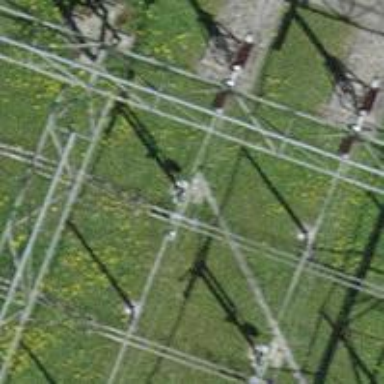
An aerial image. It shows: Busbar power line.